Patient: sex F, age 47
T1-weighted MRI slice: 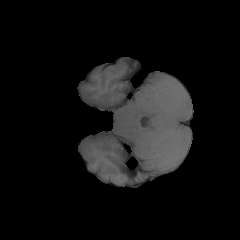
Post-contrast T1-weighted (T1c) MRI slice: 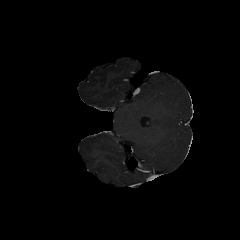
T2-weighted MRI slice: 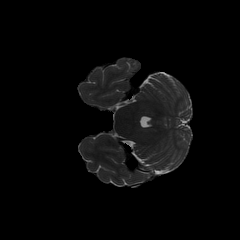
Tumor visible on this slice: no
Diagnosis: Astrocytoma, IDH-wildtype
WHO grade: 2